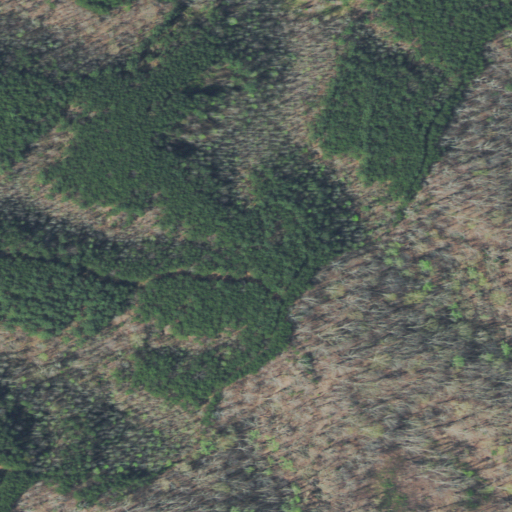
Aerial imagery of ridge(s) in Tennessee named Hurricane Ridge containing deciduous forest, mixed forest, and evergreen forest